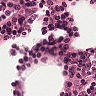
Metastatic tissue present: no